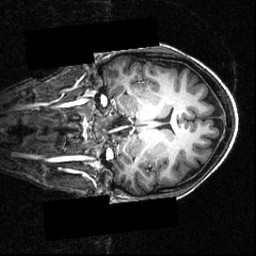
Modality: T1w
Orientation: coronal
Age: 29
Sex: female
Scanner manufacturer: siemens
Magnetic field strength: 3.951 T
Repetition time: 1.5 s
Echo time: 0.00335 s